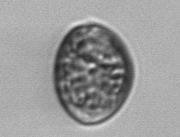
Label: Prorocentrum